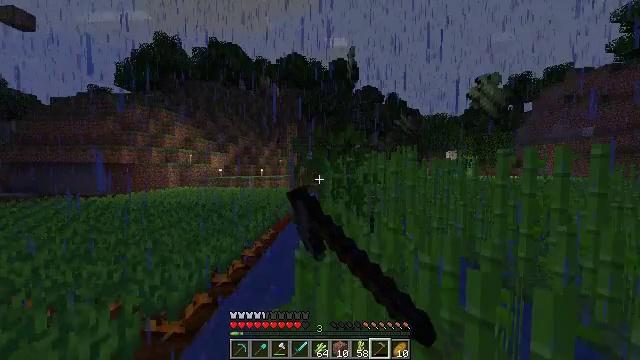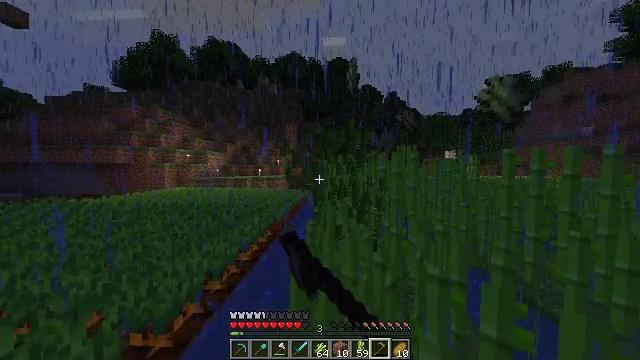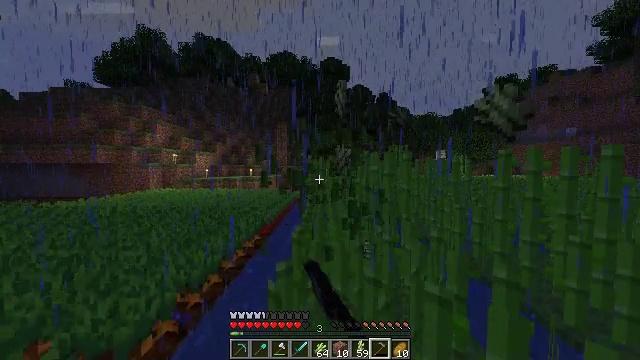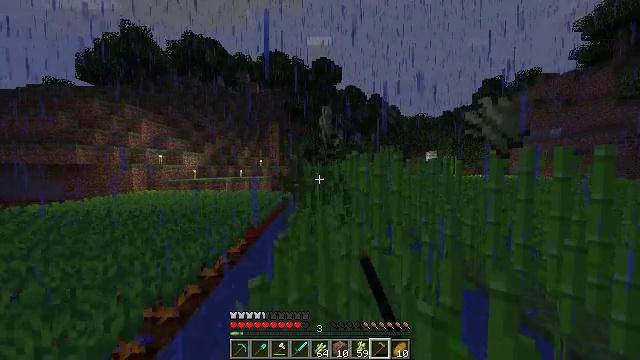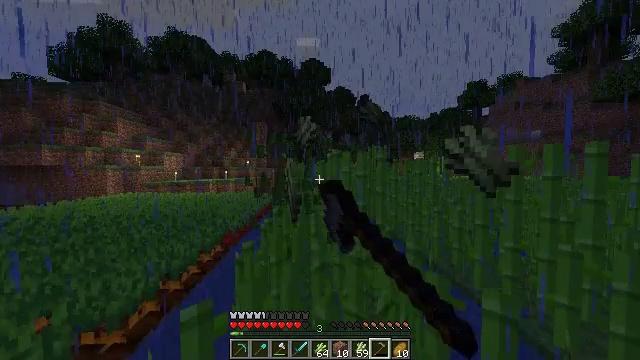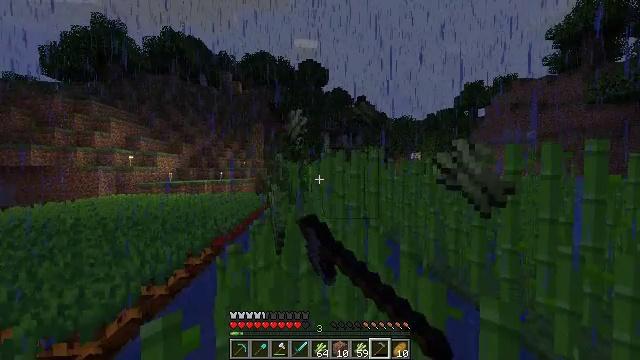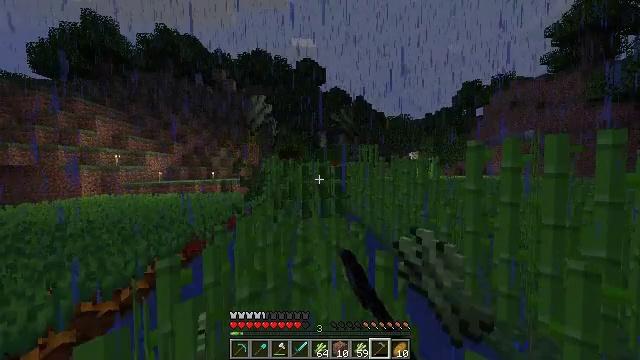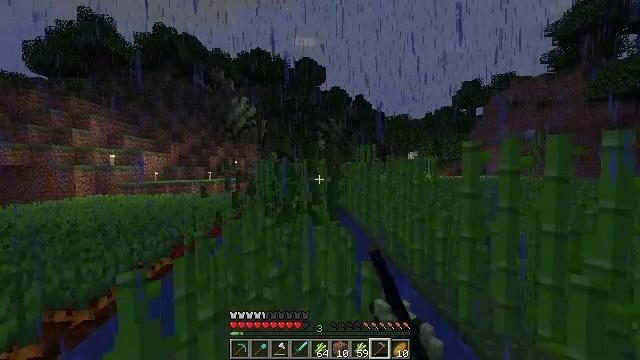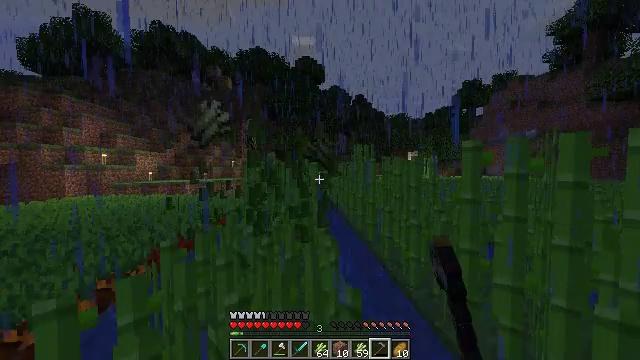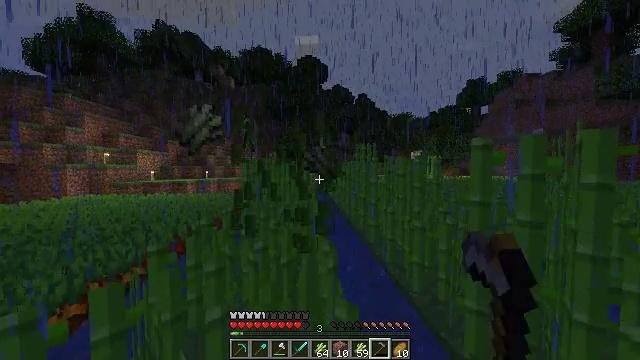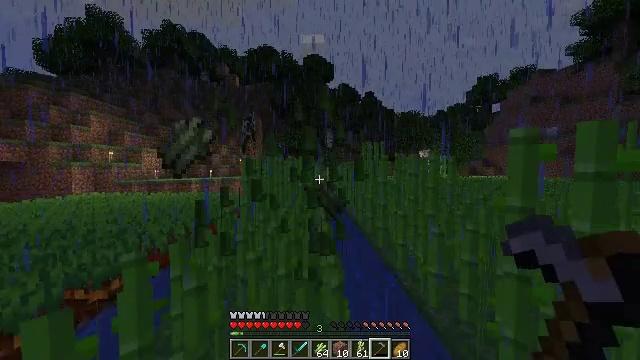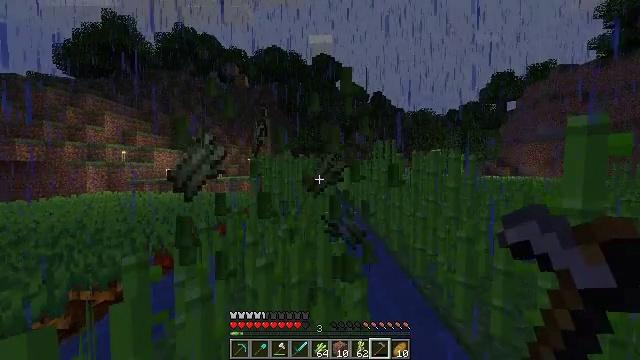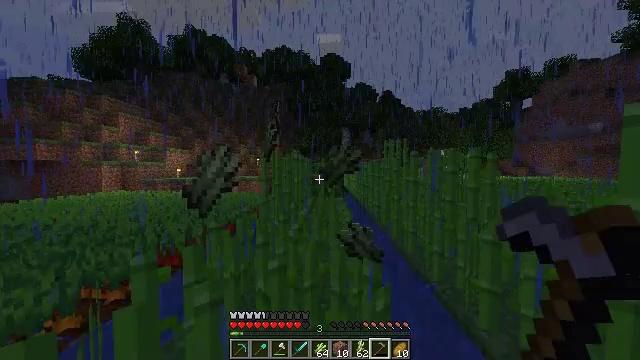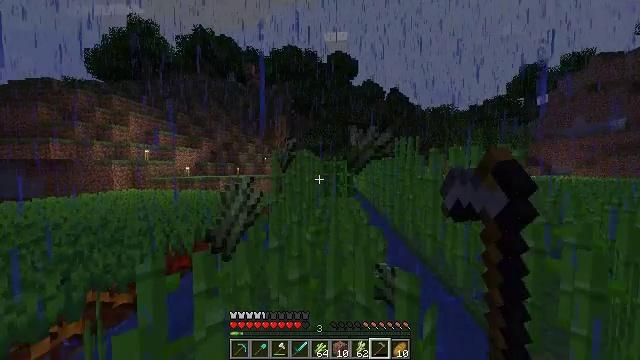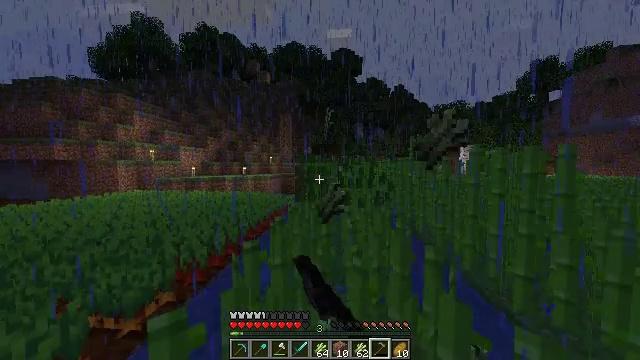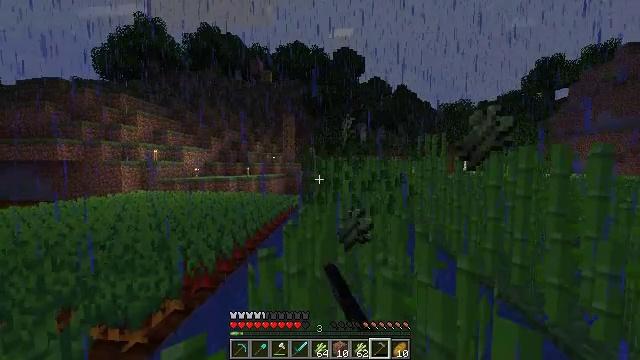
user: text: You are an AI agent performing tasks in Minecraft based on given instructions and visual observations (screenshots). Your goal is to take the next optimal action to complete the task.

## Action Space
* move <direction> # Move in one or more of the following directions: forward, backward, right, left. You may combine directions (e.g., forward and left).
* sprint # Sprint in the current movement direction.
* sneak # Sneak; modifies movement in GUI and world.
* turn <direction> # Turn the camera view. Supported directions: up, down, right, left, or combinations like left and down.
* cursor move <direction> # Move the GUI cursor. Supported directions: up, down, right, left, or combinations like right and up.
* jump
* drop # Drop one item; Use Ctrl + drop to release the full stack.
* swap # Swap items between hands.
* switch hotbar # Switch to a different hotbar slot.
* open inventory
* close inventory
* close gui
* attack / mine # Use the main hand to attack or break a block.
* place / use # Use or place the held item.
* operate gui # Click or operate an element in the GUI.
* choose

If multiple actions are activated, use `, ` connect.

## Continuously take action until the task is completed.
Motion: motion action
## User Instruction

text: Mine the sugar cane near rivers.
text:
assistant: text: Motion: move forward and move right, sprint, attack / mine
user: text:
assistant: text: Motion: move forward and move right, sprint, turn right, attack / mine
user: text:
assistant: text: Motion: move forward and move right, sprint, turn right, attack / mine
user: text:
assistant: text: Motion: move forward and move right, sprint, turn right, attack / mine
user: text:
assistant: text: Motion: move forward and move right, sprint, attack / mine
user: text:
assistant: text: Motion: move forward and move right, sprint, attack / mine
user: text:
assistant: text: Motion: move forward and move right, sprint, attack / mine
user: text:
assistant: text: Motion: move forward, sprint, attack / mine
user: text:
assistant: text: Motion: move forward, sprint, attack / mine
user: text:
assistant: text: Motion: move forward and move left, sprint, turn left, attack / mine
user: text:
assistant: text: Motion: move forward and move left, sprint, turn left, attack / mine
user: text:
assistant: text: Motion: move forward and move left, sprint, turn left, attack / mine
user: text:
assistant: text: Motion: move forward and move left, sprint, turn left, attack / mine
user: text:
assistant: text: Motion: move forward and move left, sprint, attack / mine
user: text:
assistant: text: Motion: move forward and move left, sprint, attack / mine
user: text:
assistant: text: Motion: move forward, sprint, attack / mine
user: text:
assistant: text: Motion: move forward, sprint, attack / mine
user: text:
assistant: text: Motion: move forward, sprint, attack / mine
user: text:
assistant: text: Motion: move forward and move right, sprint, turn right, attack / mine
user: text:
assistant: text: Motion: move forward and move right, sprint, turn right, attack / mine
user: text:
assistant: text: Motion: move forward and move right, sprint, turn right, attack / mine
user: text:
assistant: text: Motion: move forward and move right, sprint, turn right, attack / mine
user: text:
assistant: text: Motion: move forward and move right, sprint, attack / mine
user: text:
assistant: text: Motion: move forward, sprint, attack / mine
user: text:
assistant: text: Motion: move forward, sprint, attack / mine
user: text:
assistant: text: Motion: move forward, sprint, attack / mine
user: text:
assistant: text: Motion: move forward and move left, sprint, turn left, attack / mine
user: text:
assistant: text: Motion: move forward and move left, sprint, turn left, attack / mine
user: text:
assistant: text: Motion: move forward and move left, sprint, turn left, attack / mine
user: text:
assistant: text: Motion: move forward and move left, sprint, turn left, attack / mine